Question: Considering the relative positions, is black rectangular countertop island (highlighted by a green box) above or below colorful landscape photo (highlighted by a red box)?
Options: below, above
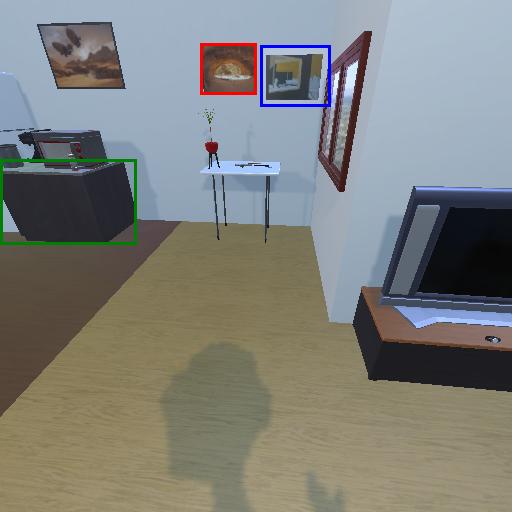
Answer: below